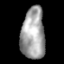
Tissue: lung
Cell type: Epithelial cells
Senescence score: 0.1607
Nuclear area (px): 1202
Mean DAPI intensity: 162.042